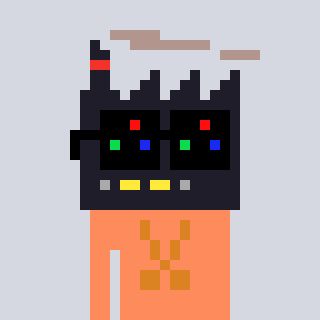
a pixel art character with square black sunglasses, a factory-shaped head and a peachy-colored body on a cool background